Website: crate-barrel
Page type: delivery-shipping
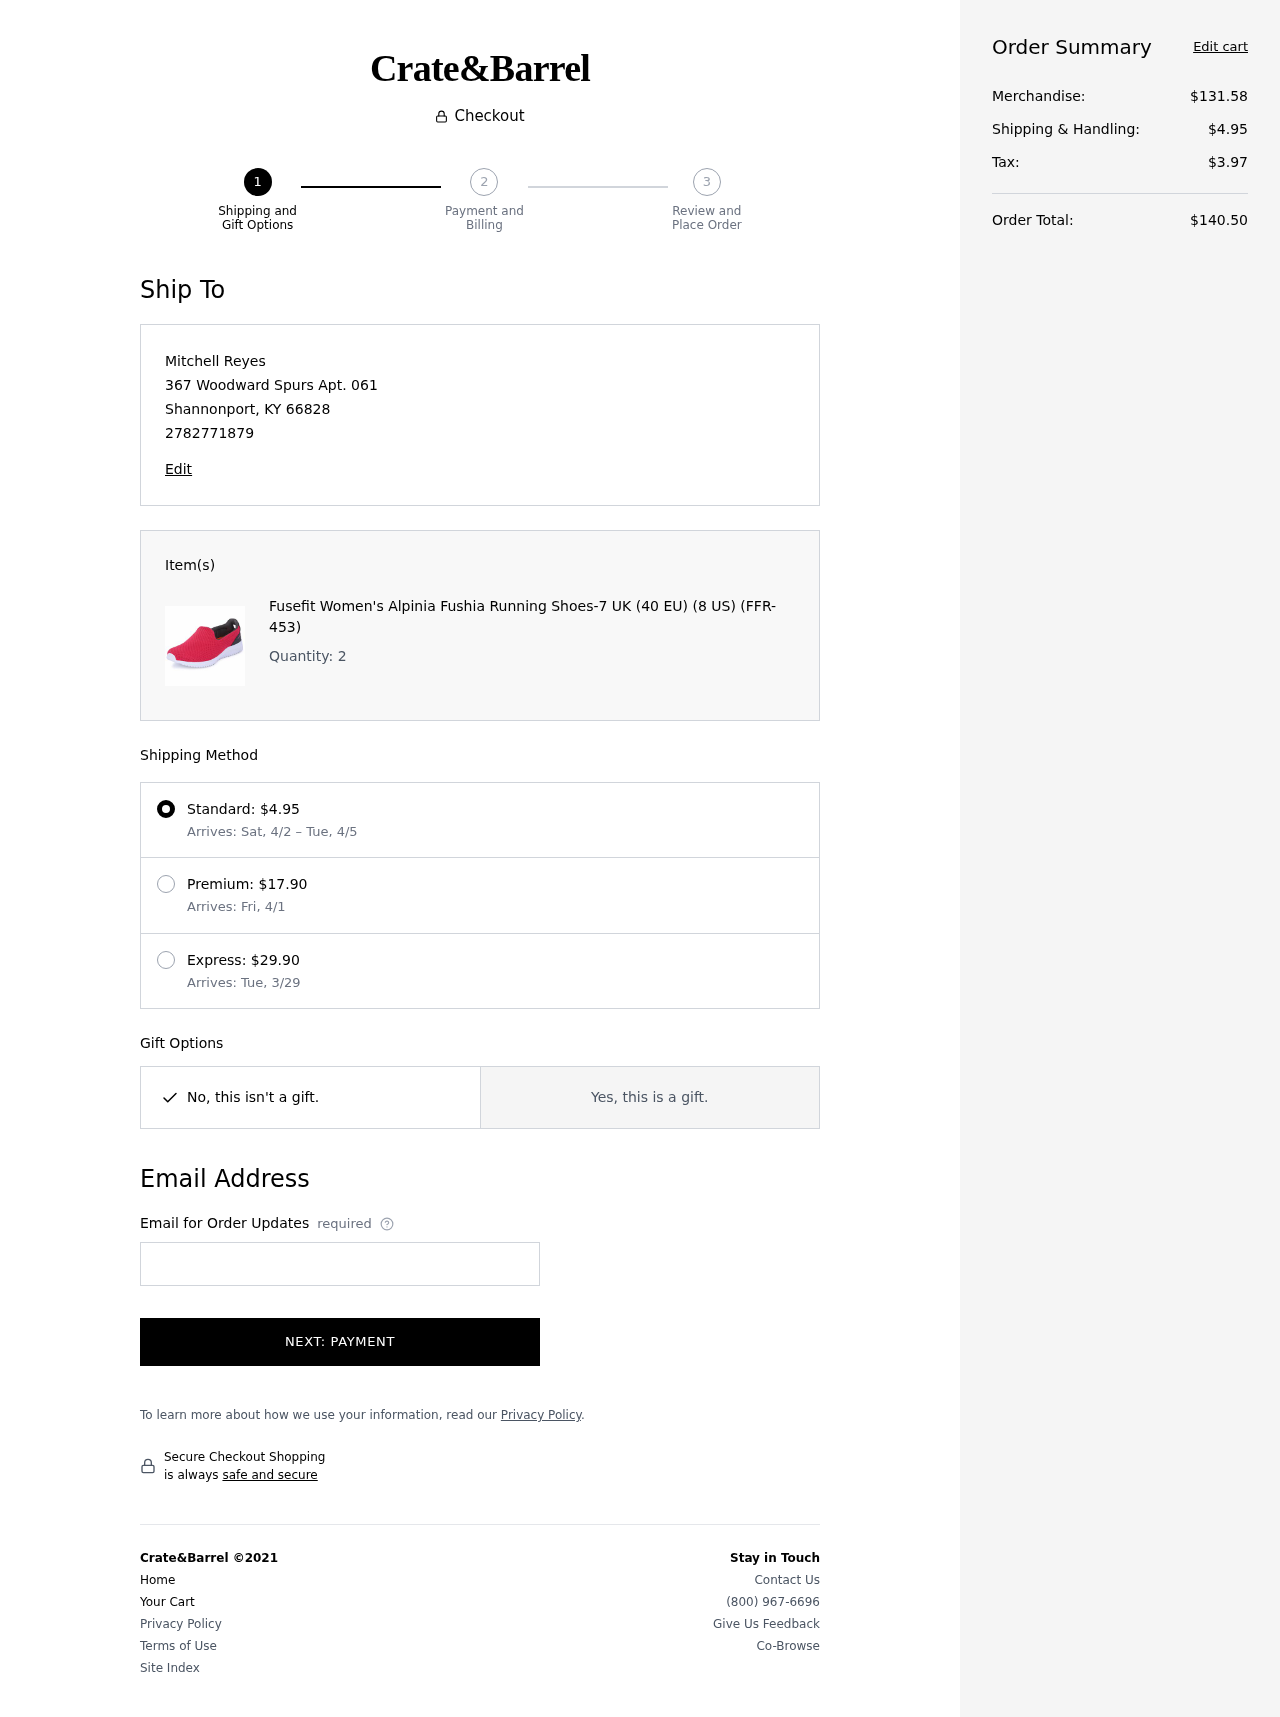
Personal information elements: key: PII_CITY
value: Shannonport
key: PII_EMAIL
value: mitchell.reyes@hotmail.com
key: PII_FULLNAME
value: Mitchell Reyes
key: PII_PHONE
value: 2782771879
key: PII_POSTCODE
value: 66828
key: PII_STATE_ABBR
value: KY
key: PII_STREET
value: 367 Woodward Spurs Apt. 061
Product elements: key: PRODUCT1_NAME
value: Fusefit Women's Alpinia Fushia Running Shoes-7 UK (40 EU) (8 US) (FFR-453)
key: PRODUCT1_QUANTITY
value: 2
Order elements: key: ORDER_SHIPPING_COST
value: $4.95
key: ORDER_SHIPPING_DATE
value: Sat, 4/2
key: ORDER_DELIVERY_DATE
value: Tue, 4/5
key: ORDER_SHIPPING_COST2
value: $17.90
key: ORDER_DELIVERY_DATE2
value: Arrives: Fri, 4/1
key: ORDER_SHIPPING_COST3
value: $29.90
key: ORDER_DELIVERY_DATE3
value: Arrives: Tue, 3/29
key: ORDER_SUBTOTAL
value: $131.58
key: ORDER_TAX
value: $3.97
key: ORDER_TOTAL
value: $140.50